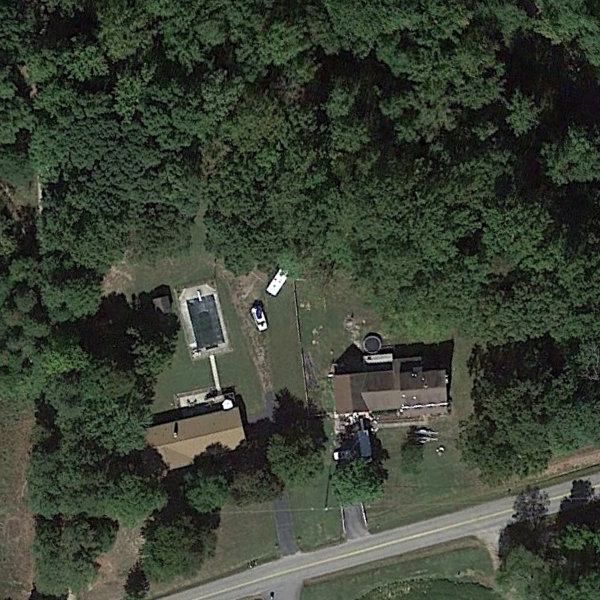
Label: SparseResidential